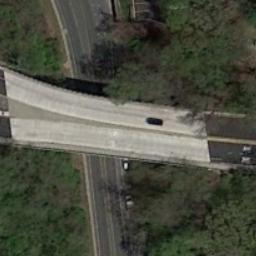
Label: overpass